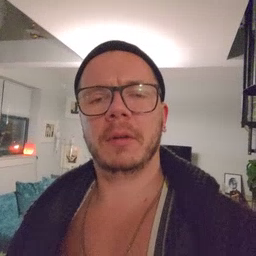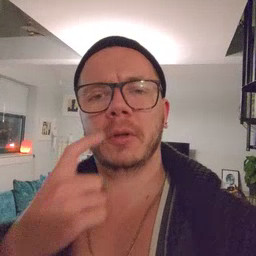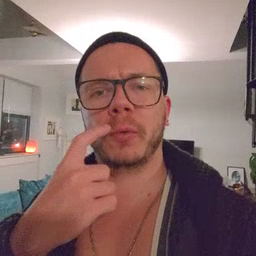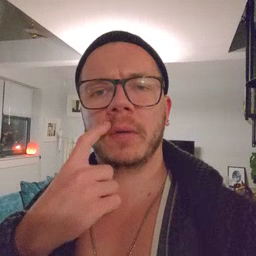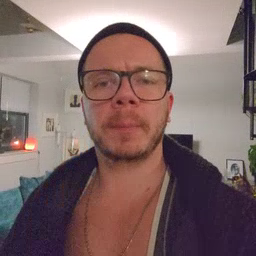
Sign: tooth